Question: I am new to Bitbucket/Sourcetree. After clone the repository to my local machine. I made one one comment to test it. Say it was:
> just add commit
Then I clicked commit button. After that I didn't want to push it as it just was an practice. I prehaps clicked 'Discard'(not recall clearly). Now it shows 'Revert "just test commit"'
My question is that I really don't want to push it, how to get rid of it as the "Push" button shows "2" on it. See the image.
I tried the command 'git stash' but it was not working.

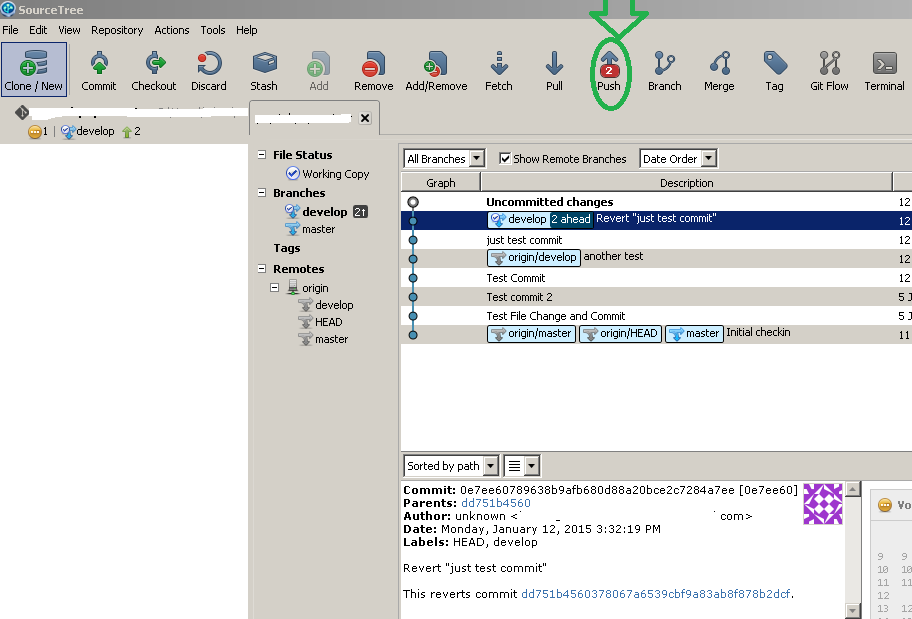
Answer: It is tracking history. So if you pushed the 2 "changes", it would just show that you made a change, and then reverted it back.
There is an option in Git called "stash" which basically puts aside the local changes. You can do that, then just delete the stash. In SourceTree you can find the stash option under the "Repository" menu (at least on OSX).
If all you want to do is "reset" your local repo/branch to match the remote, this thread is a really good discussion about how to do that: <URL>